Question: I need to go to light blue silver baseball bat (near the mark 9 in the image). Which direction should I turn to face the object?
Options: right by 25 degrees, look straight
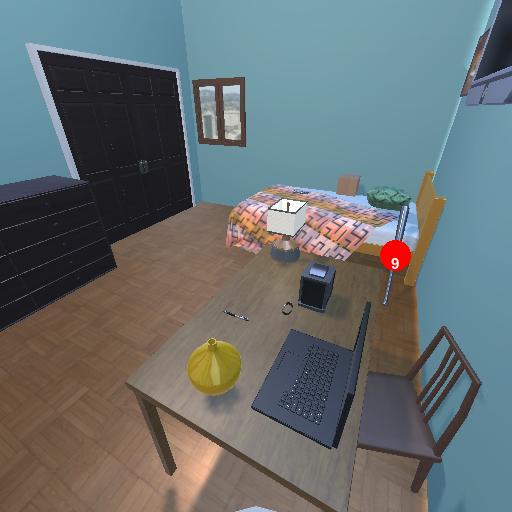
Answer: right by 25 degrees